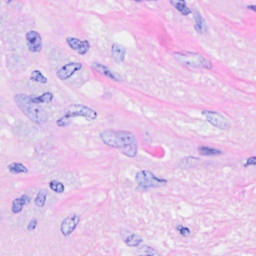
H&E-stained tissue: Breast